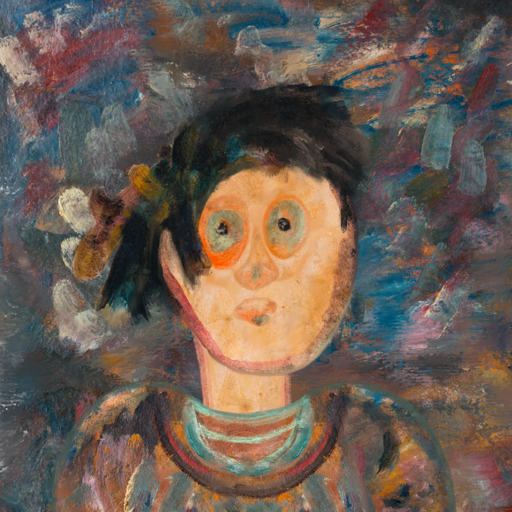
Background: Boggyland, Head And Neck Front: Childish, Face Front: Childish, Bust: Boggyland, Hair Front: Pipe, Head Accessory: Blank, Second Necklace: Blank, Necklace: Blank, Baby: Blank